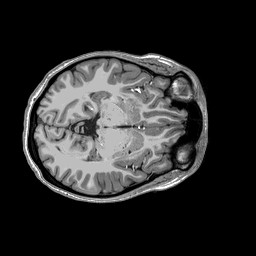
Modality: T1w
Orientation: coronal
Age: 24
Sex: female